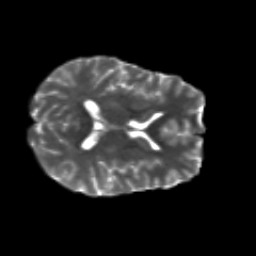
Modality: T2w
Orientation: axial
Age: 21
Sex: male
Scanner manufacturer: siemens
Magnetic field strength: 3 T
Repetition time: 8.8 s
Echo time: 0.085 s